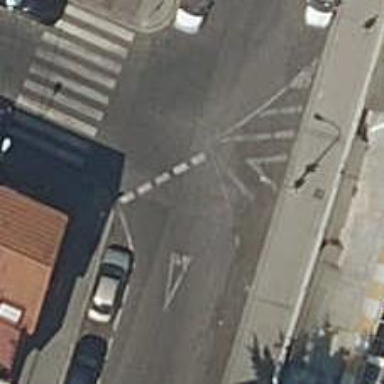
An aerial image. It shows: Road with stop sign.